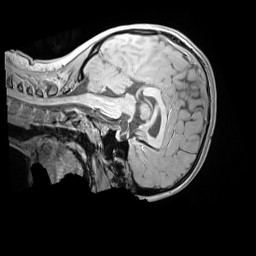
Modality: MP2RAGE
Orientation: sagittal
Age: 9
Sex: female
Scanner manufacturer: siemens
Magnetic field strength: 3 T
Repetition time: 4 s
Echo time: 0.00303 s